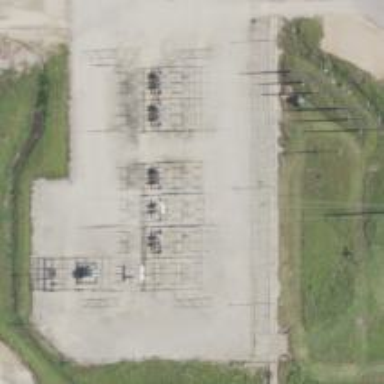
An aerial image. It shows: Outdoor substation at the transmission level.